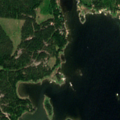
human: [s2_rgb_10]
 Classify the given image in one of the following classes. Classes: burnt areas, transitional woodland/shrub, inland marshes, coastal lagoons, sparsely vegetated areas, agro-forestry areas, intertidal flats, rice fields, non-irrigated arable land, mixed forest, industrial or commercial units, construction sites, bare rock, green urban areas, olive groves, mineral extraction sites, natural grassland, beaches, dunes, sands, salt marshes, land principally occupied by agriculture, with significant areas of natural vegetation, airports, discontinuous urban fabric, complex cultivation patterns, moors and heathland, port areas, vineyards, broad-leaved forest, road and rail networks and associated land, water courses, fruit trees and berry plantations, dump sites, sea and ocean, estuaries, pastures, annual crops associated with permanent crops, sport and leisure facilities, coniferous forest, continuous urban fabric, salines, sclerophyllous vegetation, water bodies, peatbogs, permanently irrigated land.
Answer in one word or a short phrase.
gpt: coniferous forest, sea and ocean